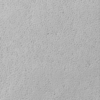
Label: not_dusty